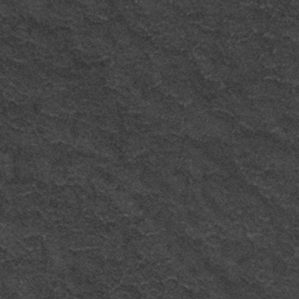
Label: frost